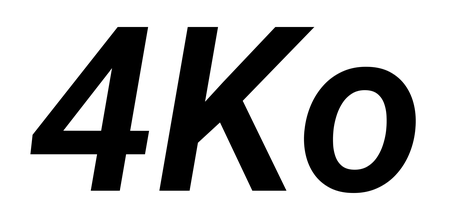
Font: Roboto-Italic_SemiBold_Italic